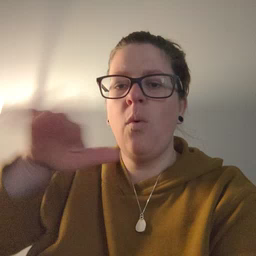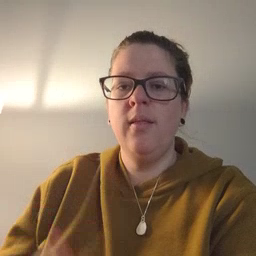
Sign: all